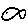
Label: fish